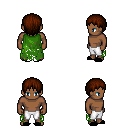
a pixel art fantasy rpg character, male body template, human, dark skin, green tattered cape, white pants, brown plain hairstyle, black slippers, four views (front, back, left, right), 2x2 character sprite sheet, small pixel art, hard edges, no anti-aliasing